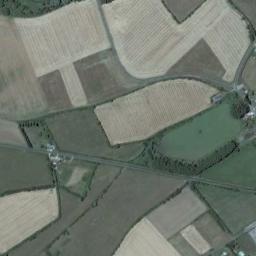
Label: rectangular_farmland